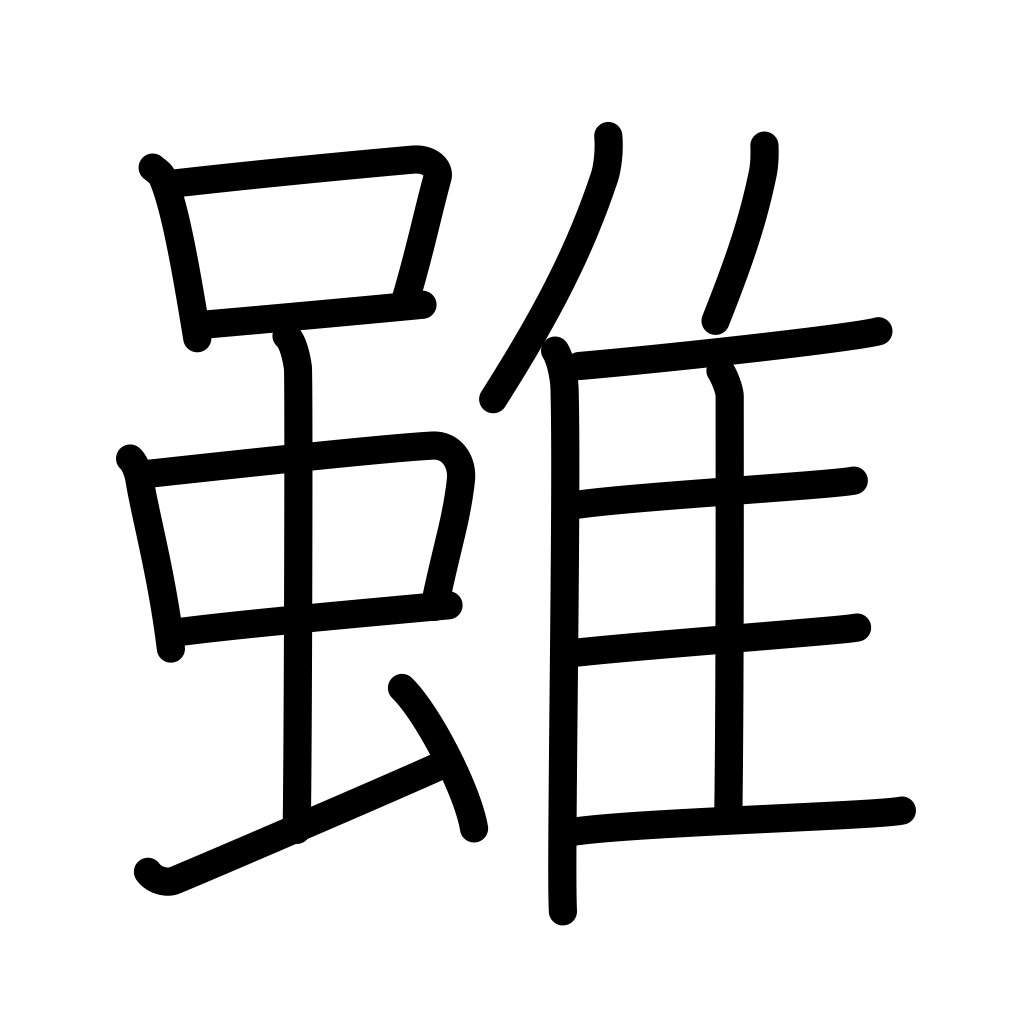
Meaning: although, however